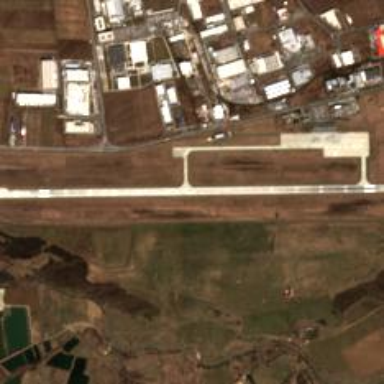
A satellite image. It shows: View of runway in airport.